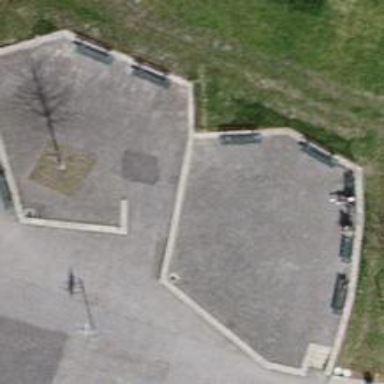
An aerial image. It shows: Bench for seating.